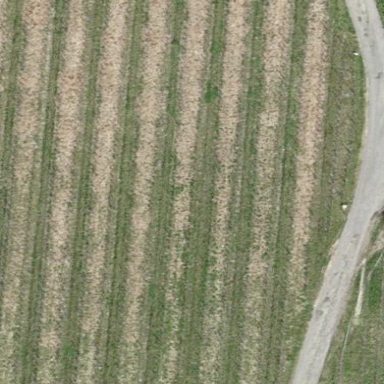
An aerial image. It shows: Vineyard.